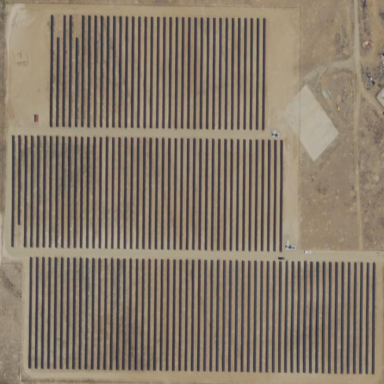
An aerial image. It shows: Solar power plant using photovoltaic technology to generate electricity.